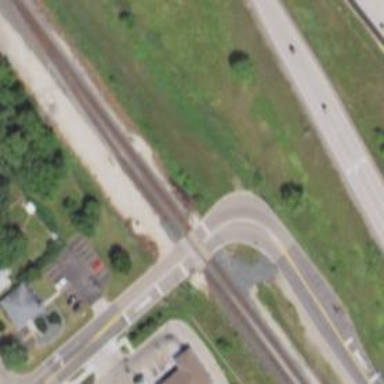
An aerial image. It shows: Railway siding with rails.